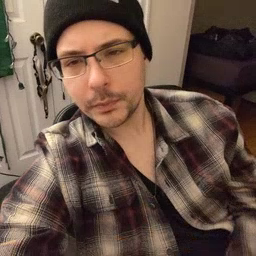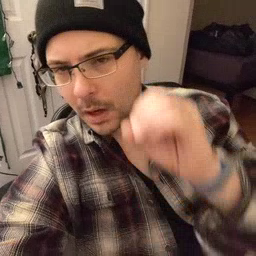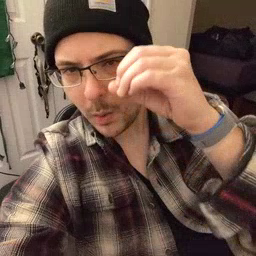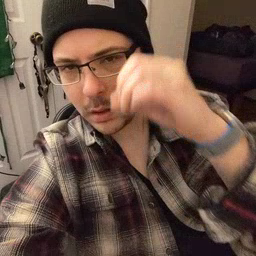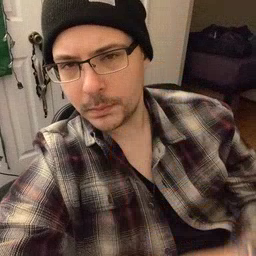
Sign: owl